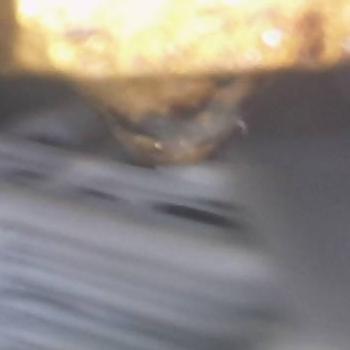
Flow rate: 188%